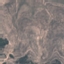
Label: HerbaceousVegetation